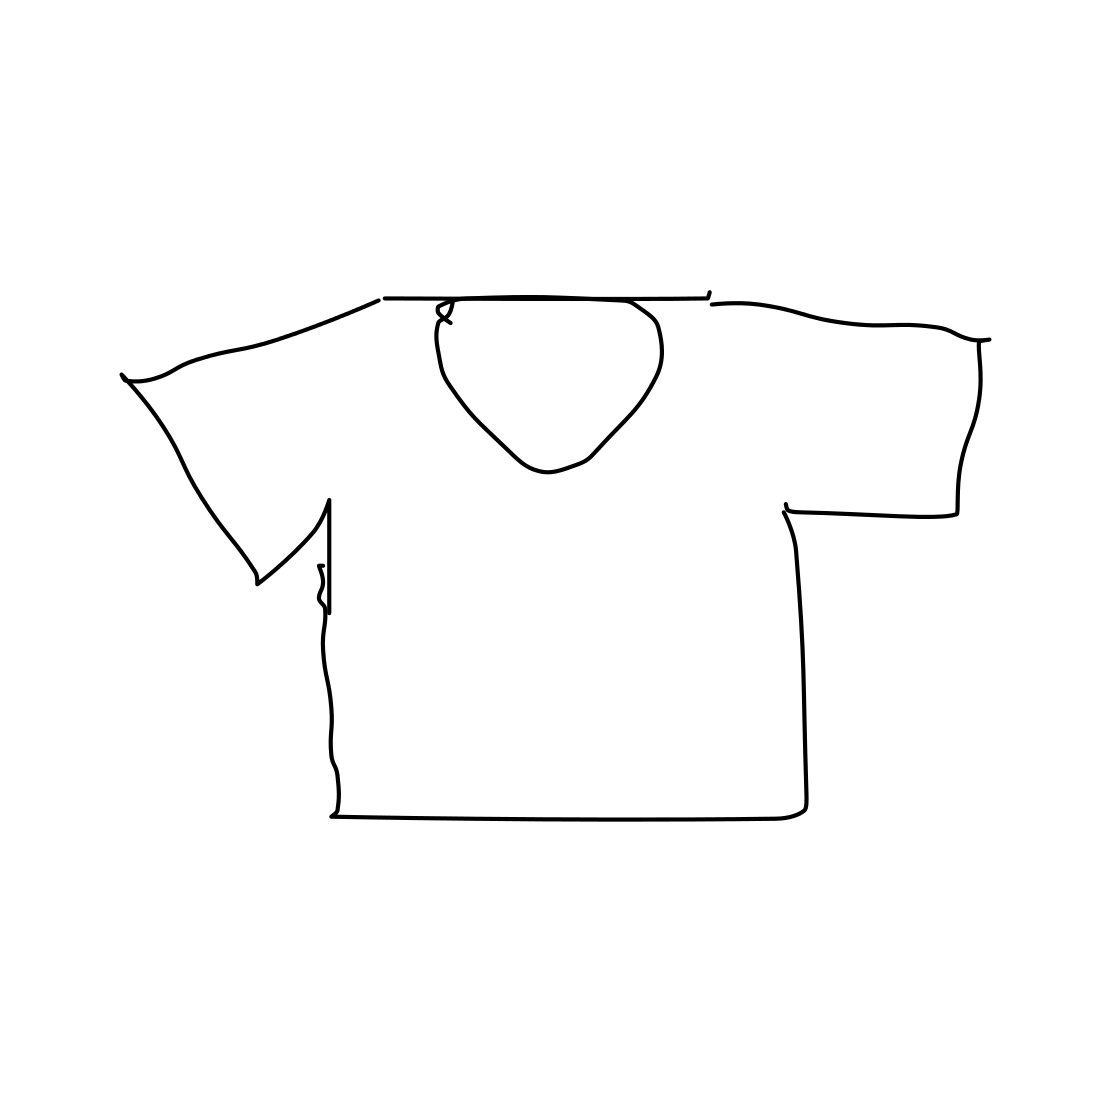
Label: t-shirt